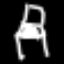
Label: chair